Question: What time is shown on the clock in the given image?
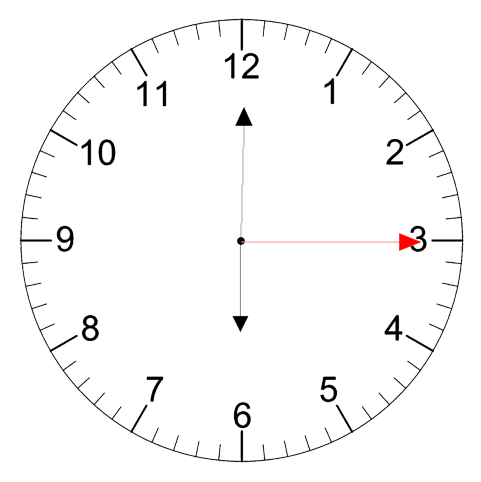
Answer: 06:00:15